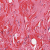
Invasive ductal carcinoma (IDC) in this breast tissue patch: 0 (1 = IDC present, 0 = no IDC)